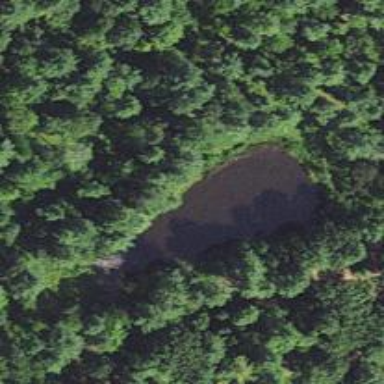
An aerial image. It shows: Pond with natural water.